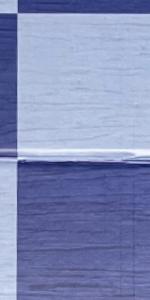
Label: Empty